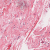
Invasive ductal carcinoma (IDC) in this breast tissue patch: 0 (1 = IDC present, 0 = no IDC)